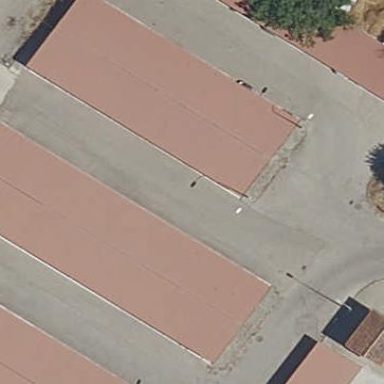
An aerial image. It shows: Industrial building.